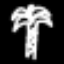
Label: palm tree